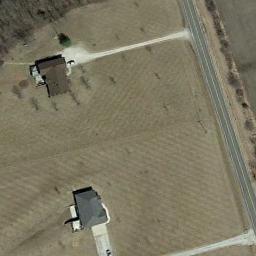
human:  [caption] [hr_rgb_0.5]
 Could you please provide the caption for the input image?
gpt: There are two houses of different sizes in a sparse residential area surrounded by open land and a road .

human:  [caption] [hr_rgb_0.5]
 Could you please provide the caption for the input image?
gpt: Two narrow paths pass through the doorway of the houses .

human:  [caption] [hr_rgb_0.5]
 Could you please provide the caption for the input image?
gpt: The sparse residential is on the bare land next to a road .

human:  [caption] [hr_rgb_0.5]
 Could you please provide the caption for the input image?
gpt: There is a house with a black roof on the lawn .

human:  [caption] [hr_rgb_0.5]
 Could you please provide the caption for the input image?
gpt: A sparse residential area with two buildings beside the yellow farmlands .